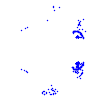
Particle: electron